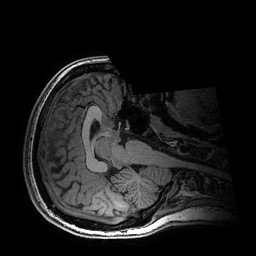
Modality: T1w
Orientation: axial
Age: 20
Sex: male
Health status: healthy